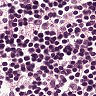
Metastatic tissue present: no